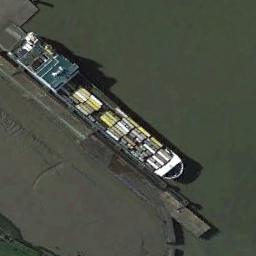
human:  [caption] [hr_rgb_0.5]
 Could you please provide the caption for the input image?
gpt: There are many containers on the ship .

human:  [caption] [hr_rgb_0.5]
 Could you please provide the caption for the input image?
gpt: A white cargo ship docked at the dock .

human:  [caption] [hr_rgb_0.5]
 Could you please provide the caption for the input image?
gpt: There is a ship in the green water on the shore .

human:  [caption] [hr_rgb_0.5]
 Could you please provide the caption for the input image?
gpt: The ship full of cargo is docked at the dock and the water is yellow .

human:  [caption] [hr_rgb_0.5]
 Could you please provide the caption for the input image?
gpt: The ship with many containers is at the harbor .